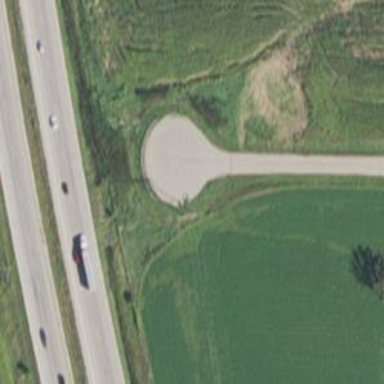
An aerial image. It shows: Turning circle on the road.